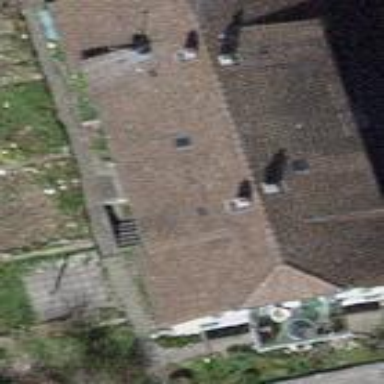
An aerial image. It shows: Half-hipped roof shape on the apartments building.